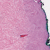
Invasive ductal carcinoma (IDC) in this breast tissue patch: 0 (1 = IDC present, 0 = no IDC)